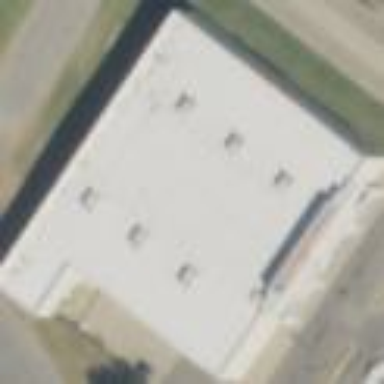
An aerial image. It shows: Building.